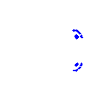
Particle: pion